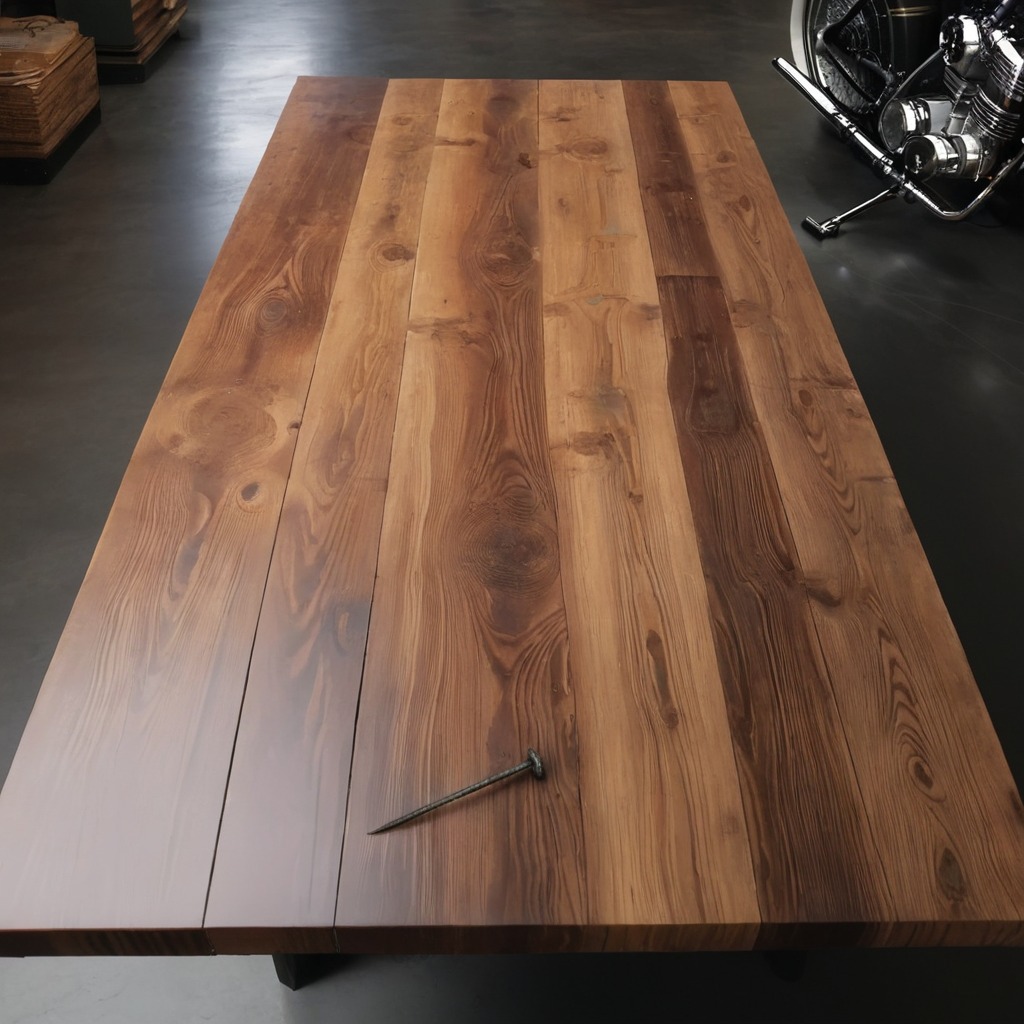
A nail lying on a wooden table in a vintage motorcycle garage